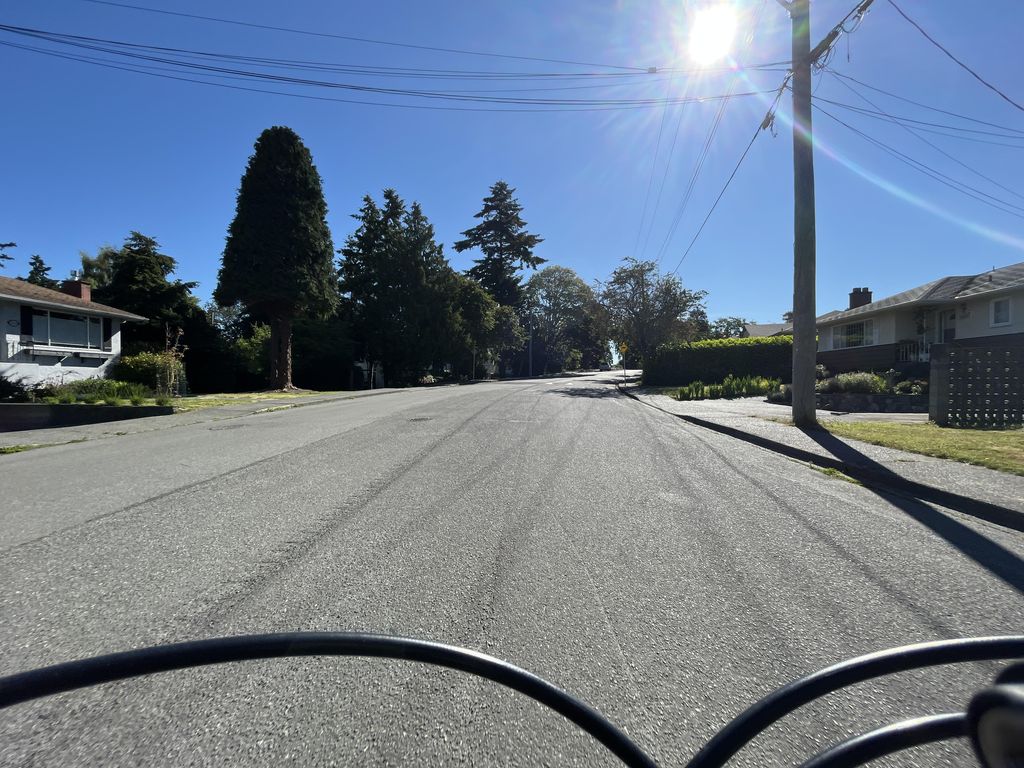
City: victoria